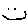
Label: smiley face